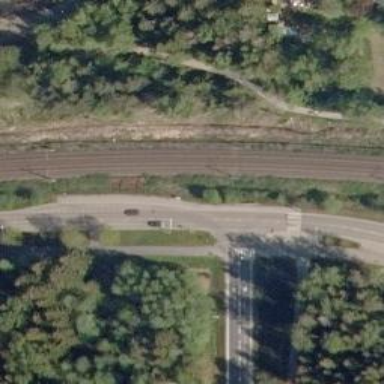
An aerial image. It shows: Asphalt motorway link.